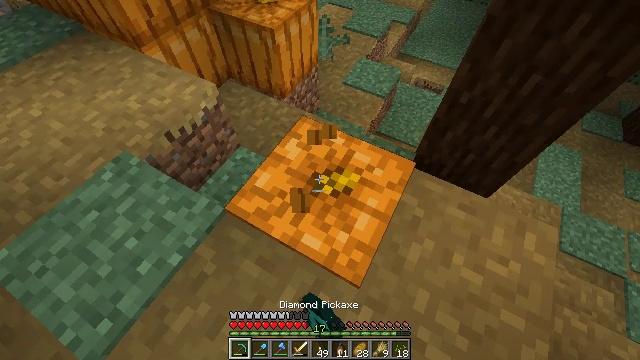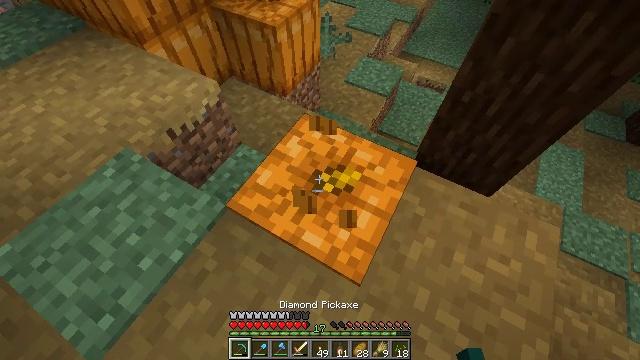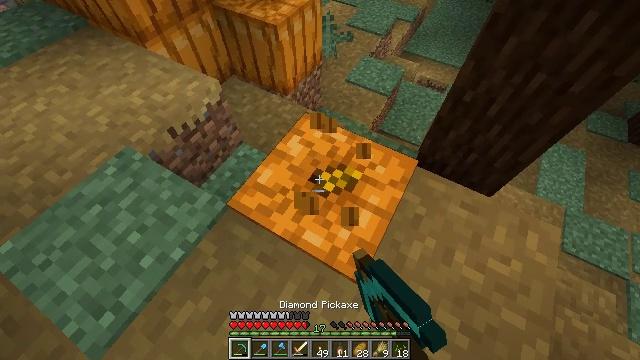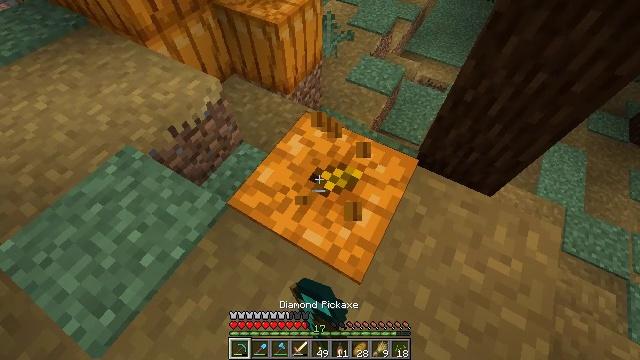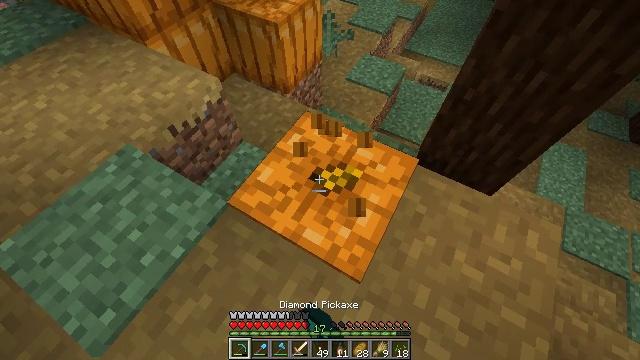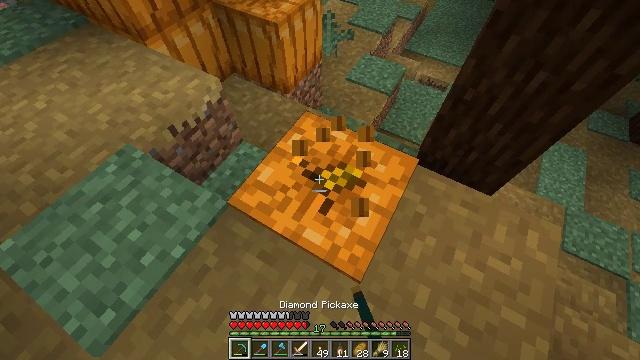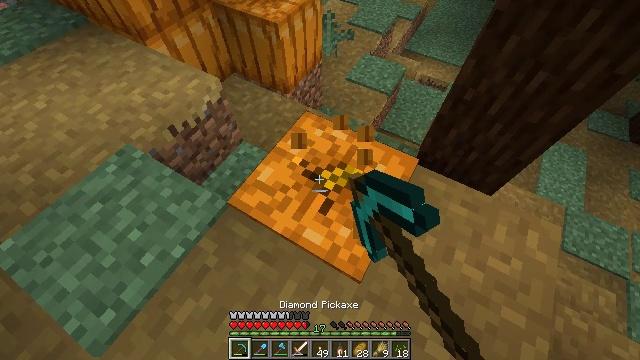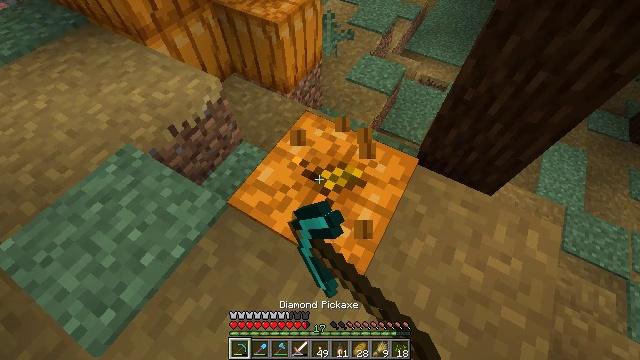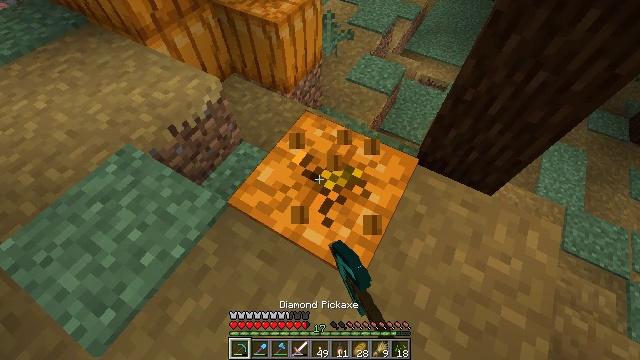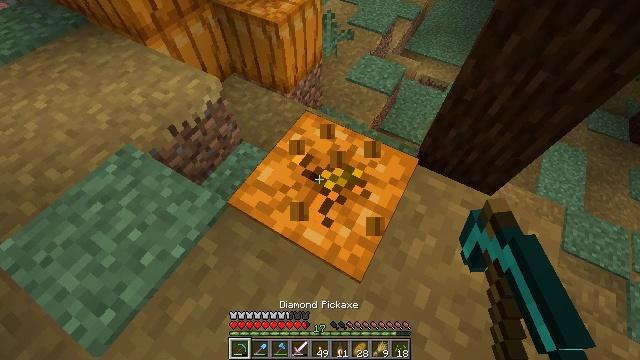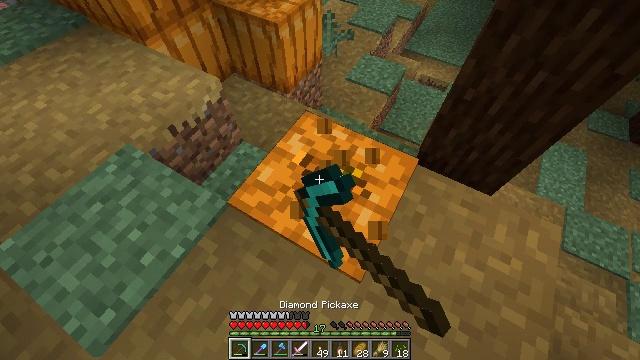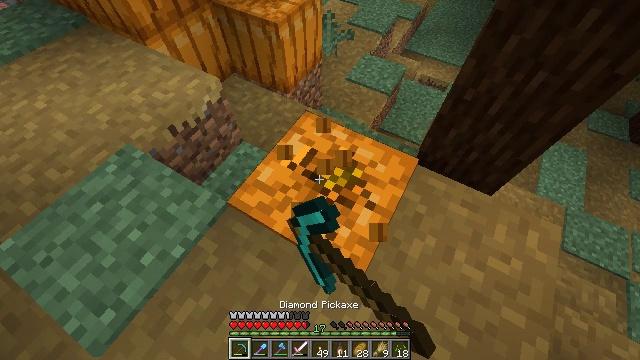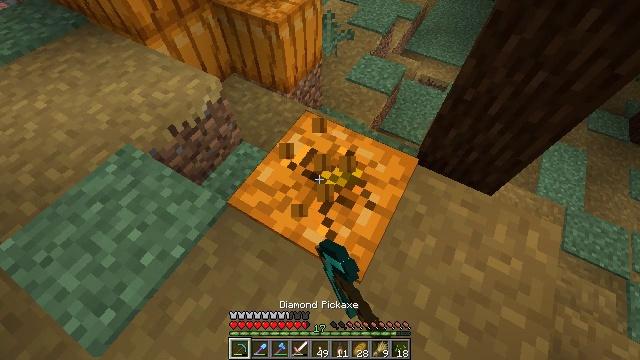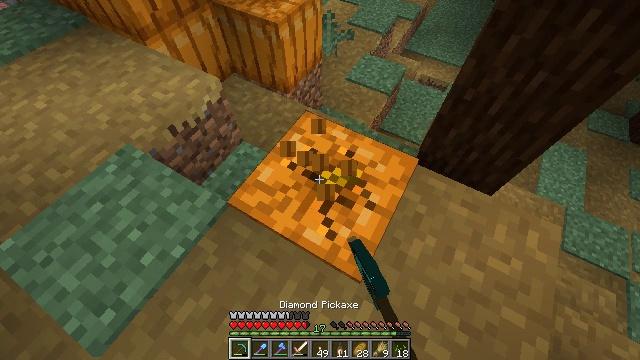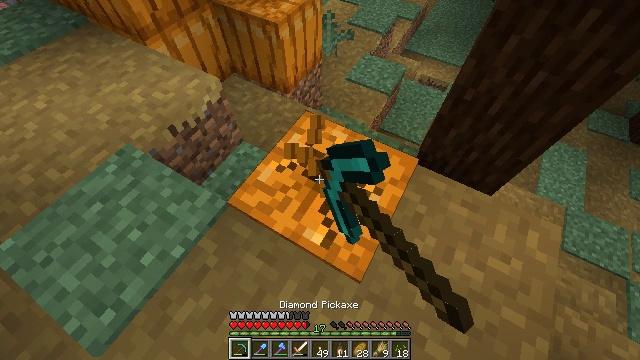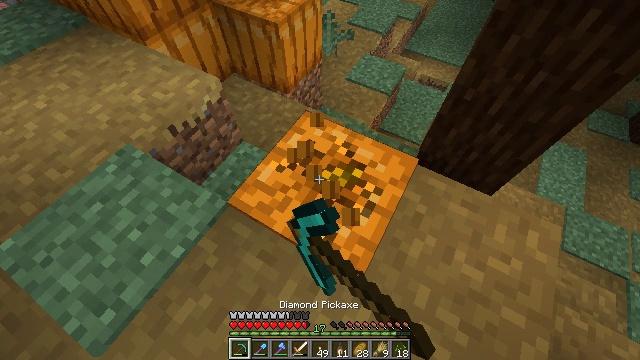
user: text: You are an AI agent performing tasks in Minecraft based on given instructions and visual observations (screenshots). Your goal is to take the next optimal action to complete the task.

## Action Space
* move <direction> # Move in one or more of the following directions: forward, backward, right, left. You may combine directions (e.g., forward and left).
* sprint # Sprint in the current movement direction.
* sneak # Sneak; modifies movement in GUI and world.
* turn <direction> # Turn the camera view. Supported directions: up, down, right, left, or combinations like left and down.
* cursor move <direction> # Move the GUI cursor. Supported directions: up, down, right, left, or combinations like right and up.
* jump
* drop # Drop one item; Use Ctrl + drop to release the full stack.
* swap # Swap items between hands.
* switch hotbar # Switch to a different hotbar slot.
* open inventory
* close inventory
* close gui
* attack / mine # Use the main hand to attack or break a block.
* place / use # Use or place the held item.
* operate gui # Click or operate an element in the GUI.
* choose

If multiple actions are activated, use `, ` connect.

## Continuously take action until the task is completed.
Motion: motion action
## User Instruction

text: Attack the pumpkin to gather it.
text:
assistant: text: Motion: attack / mine
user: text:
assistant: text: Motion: attack / mine
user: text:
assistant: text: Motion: attack / mine
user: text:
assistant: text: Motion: attack / mine
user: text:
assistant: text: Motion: attack / mine
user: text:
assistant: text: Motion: attack / mine
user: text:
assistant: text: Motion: attack / mine
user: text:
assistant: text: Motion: attack / mine
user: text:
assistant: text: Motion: attack / mine
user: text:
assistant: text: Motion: attack / mine
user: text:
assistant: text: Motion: attack / mine
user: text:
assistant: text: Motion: attack / mine
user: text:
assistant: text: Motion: attack / mine
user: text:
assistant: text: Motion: attack / mine
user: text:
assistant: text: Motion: attack / mine
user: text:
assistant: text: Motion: attack / mine
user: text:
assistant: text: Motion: attack / mine
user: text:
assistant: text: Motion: attack / mine
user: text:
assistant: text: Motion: attack / mine
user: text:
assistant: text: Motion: no_op
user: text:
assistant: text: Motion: no_op
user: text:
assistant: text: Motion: no_op
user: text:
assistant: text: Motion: no_op
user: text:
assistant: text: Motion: no_op
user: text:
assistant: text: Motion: attack / mine
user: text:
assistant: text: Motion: attack / mine
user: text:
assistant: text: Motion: attack / mine
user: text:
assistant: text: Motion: attack / mine
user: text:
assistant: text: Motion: attack / mine
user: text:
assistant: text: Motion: attack / mine